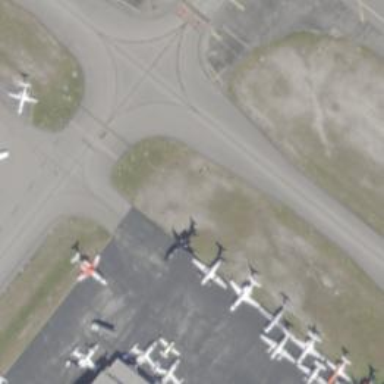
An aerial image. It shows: Image of taxiway at airport.